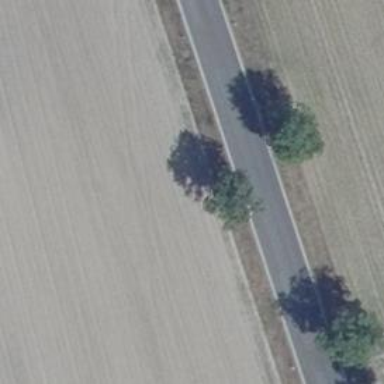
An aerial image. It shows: Deciduous broadleaved tree.